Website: apple
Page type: delivery-shipping
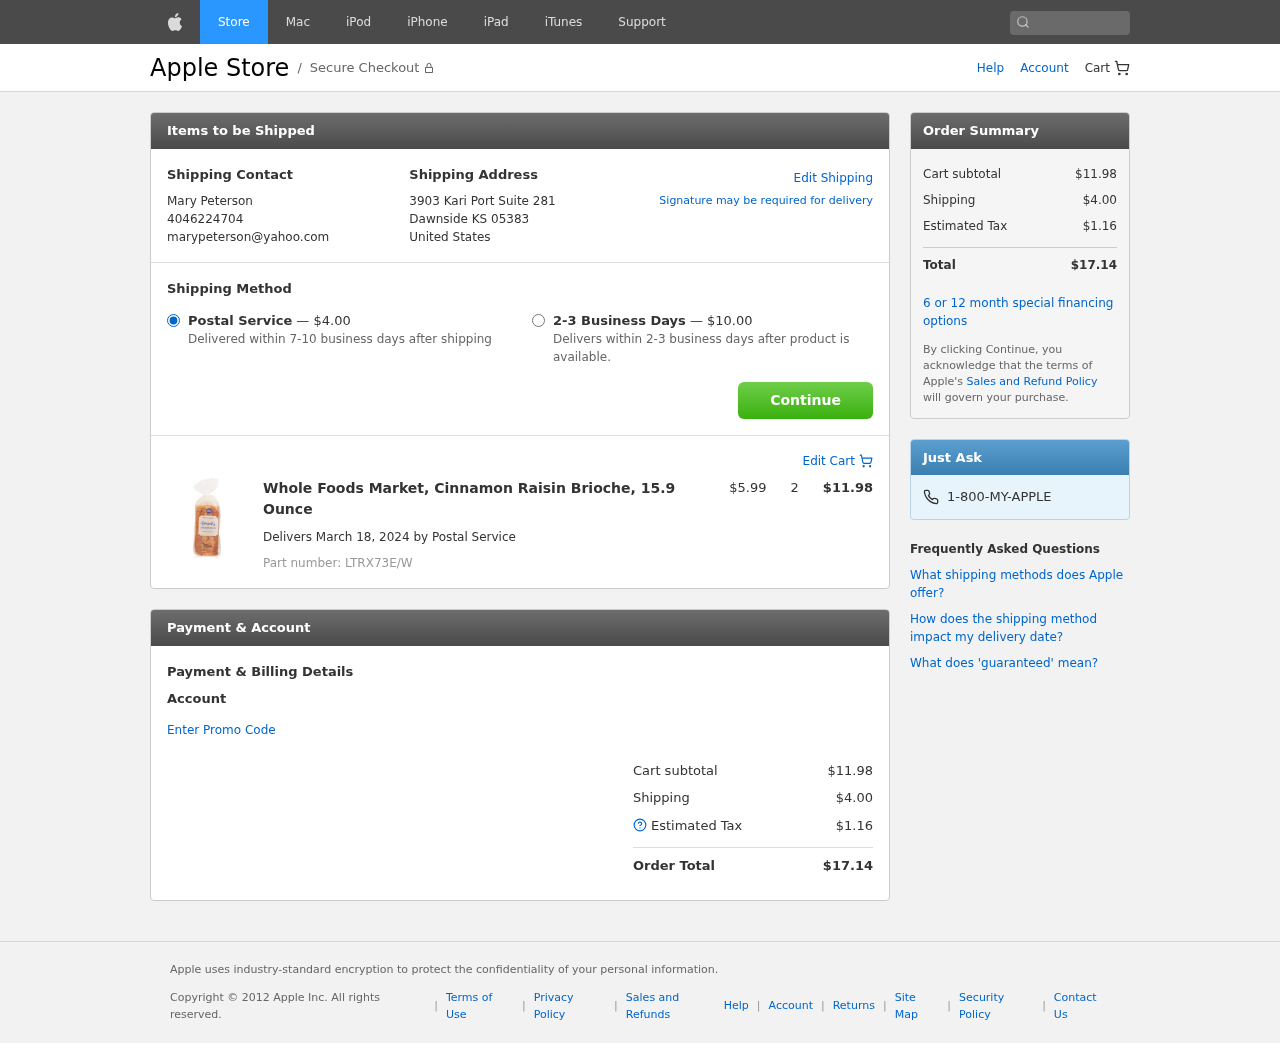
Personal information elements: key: PII_CITY
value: Dawnside
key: PII_COUNTRY
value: United States
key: PII_EMAIL
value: marypeterson@yahoo.com
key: PII_FULLNAME
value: Mary Peterson
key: PII_PHONE
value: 4046224704
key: PII_POSTCODE
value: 05383
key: PII_STATE_ABBR
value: KS
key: PII_STREET
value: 3903 Kari Port Suite 281
Product elements: key: PRODUCT1_NAME
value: Whole Foods Market, Cinnamon Raisin Brioche, 15.9 Ounce
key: PRODUCT1_PRICE
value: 5.99
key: PRODUCT1_QUANTITY
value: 2
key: PRODUCT1_SKU
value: LTRX73E/W
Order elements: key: ORDER_SHIPPING_COST
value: $4.00
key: ORDER_SUBTOTAL
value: $11.98
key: ORDER_DELIVERY_DATE
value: March 18, 2024
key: ORDER_TAX
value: $1.16
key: ORDER_TOTAL
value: $17.14